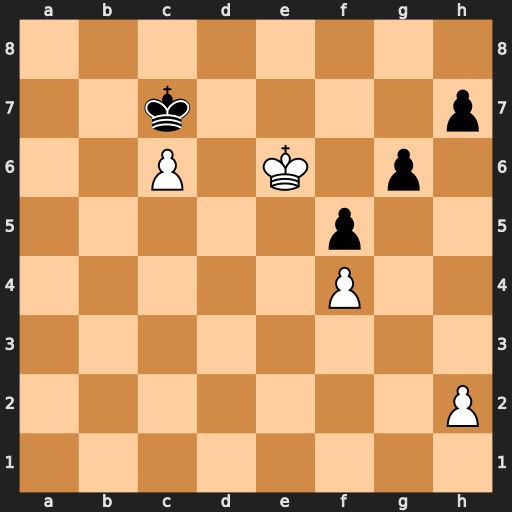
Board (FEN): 8/2k4p/2P1K1p1/5p2/5P2/8/7P/8
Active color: w
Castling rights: -
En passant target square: -
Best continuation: Kd5 g5 fxg5 f4 Ke4 Kxc6 Kxf4